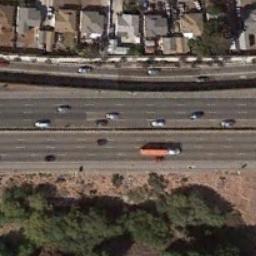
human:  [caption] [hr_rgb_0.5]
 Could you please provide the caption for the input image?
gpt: There are only two cars on the winding highway .

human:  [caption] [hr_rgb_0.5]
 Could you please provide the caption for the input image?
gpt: A straight freeway is a residential area on one side and on the other side is a lawn with some trees .

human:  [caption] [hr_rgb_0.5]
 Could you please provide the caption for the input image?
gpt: There are many buildings and green plants on both sides of the freeway, And there are many cars on the freeway .

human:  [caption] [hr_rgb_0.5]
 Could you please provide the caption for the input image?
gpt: The freeway is between some trees and some houses .

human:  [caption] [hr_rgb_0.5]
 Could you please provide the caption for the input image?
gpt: There are many buildings and some green trees beside the freeway .